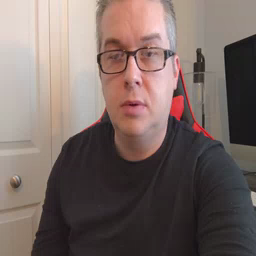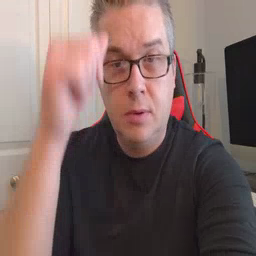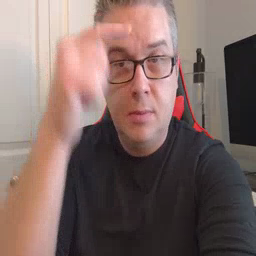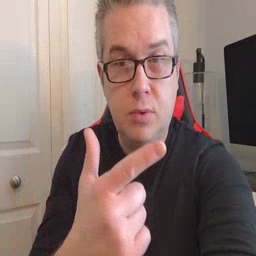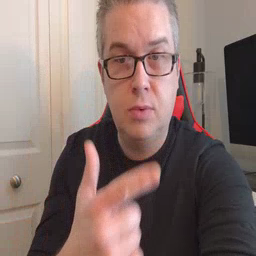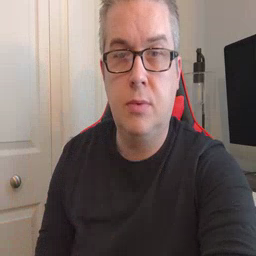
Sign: brother